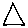
Label: triangle